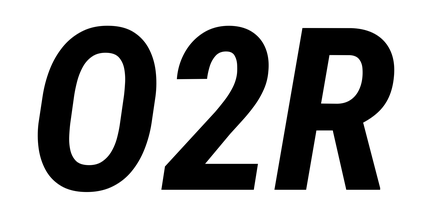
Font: Roboto-Italic_Condensed_Bold_Italic